Question:
I need results to be shown in one row instead of few.
Query:
'''
SELECT C.ClientCaseNumber,
C.SetId,
Sum(CASE
WHEN CA.CaseActionDefinitionId IN (28, 29, 30) THEN 1
ELSE 0
END) AS [Wezwania],
Sum(CASE
WHEN CA.CaseActionDefinitionId IN (14, 21) THEN 1
ELSE 0
END) AS [Kontakt],
Sum(CASE
WHEN CA.CaseActionDefinitionId = 32 THEN 1
ELSE 0
END) AS [SMS],
Sum(CASE
WHEN CA.CaseActionDefinitionId = 44 THEN 1
ELSE 0
END) AS [Zgon],
Sum(CASE
WHEN CA.CaseActionDefinitionId = 49 THEN 1
ELSE 0
END) AS [Areszt],
Sum(CASE
WHEN CA.CaseActionDefinitionId = 37 THEN 1
ELSE 0
END) AS [Odmowa],
Sum(CASE
WHEN CA.CaseActionDefinitionId = 39 THEN 1
ELSE 0
END) AS [Podwaza],
Sum(CASE
WHEN CA.CaseActionDefinitionId = 99 THEN 1
ELSE 0
END) AS [Ugoda],
[Adres],
[Info1],
[Numer],
[Info2],
[Mail],
[Info3],
[Powod]
FROM (SELECT cast(Notes as char) AS [Adres], CaseActionDefinitionId AS [Info1], NULL AS [Numer], NULL as [Info2], NULL AS [Mail], NULL as [Info3], NULL AS [Powod], CaseDetailId
FROM CaseActionHistory
WHERE CaseActionDefinitionId = 68
UNION ALL
SELECT NULL, NULL, cast(Info as char), CaseActionDefinitionId, NULL, NULL, NULL, CaseDetailId
FROM CaseActionHistory
WHERE CaseActionDefinitionId IN (54, 55, 56, 58,
59, 60, 61, 62, 63)
UNION ALL
SELECT NULL, NULL, NULL, NULL, cast(Notes as char), CaseActionDefinitionId, NULL, CaseDetailId
FROM CaseActionHistory
WHERE CaseActionDefinitionId = 66
UNION ALL
SELECT NULL, NULL, NULL, NULL, NULL, NULL, cast(Description as char(100)), CaseDetailId
FROM CaseActionDefinition JOIN CaseActionHistory AS C ON DefinitionId = C.CaseActionDefinitionId
WHERE DefinitionId BETWEEN 70 AND 78) AS x
INNER JOIN CaseDetails AS C
ON x.CaseDetailId = C.CaseDetailsId
INNER JOIN CaseActionHistory AS CA
ON C.CaseDetailsId = CA.CaseDetailId
WHERE C.ClientId = 11
GROUP BY C.ClientCaseNumber, [Adres], [Numer], [Mail], [Info1], [Powod], [Info2], [Info3], C.SetId
'''
I suppose I need to get rid somehow of few things in GROUP BY however I don't really have an idea how to change the query itself to make thing work correctly.
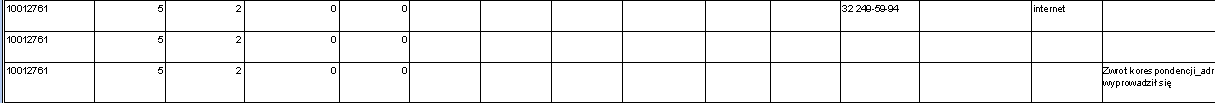
Answer: I think you should declare table and insert into it: SetId and all SUM(...) and group by SetId. Then update table with other data.
Sample:
'''
declare @table table (
ClientCaseNumber int
,SetId int
,Wezwania int
,Kontakt int
,SMS int
,Zgon int
,Areszt int
,Odmowa int
,Podwaza int
,Ugoda int
,Adres nvarchar(255)
,Info1 nvarchar(255)
,Numer nvarchar(255)
,Info2 nvarchar(255)
,Mail nvarchar(255)
,Info3 nvarchar(255)
,Powod nvarchar(255))
insert into @table (
ClientCaseNumber
,Wezwania
,Kontakt
,SMS
,Zgon
,Areszt
,Odmowa
,Podwaza
,Ugoda)
SELECT
C.ClientCaseNumber,
Sum(CASE
WHEN CA.CaseActionDefinitionId IN (28, 29, 30) THEN 1
ELSE 0
END) AS [Wezwania],
Sum(CASE
WHEN CA.CaseActionDefinitionId IN (14, 21) THEN 1
ELSE 0
END) AS [Kontakt],
Sum(CASE
WHEN CA.CaseActionDefinitionId = 32 THEN 1
ELSE 0
END) AS [SMS],
Sum(CASE
WHEN CA.CaseActionDefinitionId = 44 THEN 1
ELSE 0
END) AS [Zgon],
Sum(CASE
WHEN CA.CaseActionDefinitionId = 49 THEN 1
ELSE 0
END) AS [Areszt],
Sum(CASE
WHEN CA.CaseActionDefinitionId = 37 THEN 1
ELSE 0
END) AS [Odmowa],
Sum(CASE
WHEN CA.CaseActionDefinitionId = 39 THEN 1
ELSE 0
END) AS [Podwaza],
Sum(CASE
WHEN CA.CaseActionDefinitionId = 99 THEN 1
ELSE 0
END) AS [Ugoda]
FROM (SELECT cast(Notes as char) AS [Adres], CaseActionDefinitionId AS [Info1], NULL AS [Numer], NULL as [Info2], NULL AS [Mail], NULL as [Info3], NULL AS [Powod], CaseDetailId
FROM CaseActionHistory
WHERE CaseActionDefinitionId = 68
UNION ALL
SELECT NULL, NULL, cast(Info as char), CaseActionDefinitionId, NULL, NULL, NULL, CaseDetailId
FROM CaseActionHistory
WHERE CaseActionDefinitionId IN (54, 55, 56, 58,
59, 60, 61, 62, 63)
UNION ALL
SELECT NULL, NULL, NULL, NULL, cast(Notes as char), CaseActionDefinitionId, NULL, CaseDetailId
FROM CaseActionHistory
WHERE CaseActionDefinitionId = 66
UNION ALL
SELECT NULL, NULL, NULL, NULL, NULL, NULL, cast(Description as char(100)), CaseDetailId
FROM CaseActionDefinition JOIN CaseActionHistory AS C ON DefinitionId = C.CaseActionDefinitionId
WHERE DefinitionId BETWEEN 70 AND 78) AS x
INNER JOIN CaseDetails AS C
ON x.CaseDetailId = C.CaseDetailsId
INNER JOIN CaseActionHistory AS CA
ON C.CaseDetailsId = CA.CaseDetailId
WHERE C.ClientId = 11
GROUP BY C.ClientCaseNumber
update @table
set SetId = X.SetId
, Adres = X.Adres
,Info1 = X.Info1
,Numer = X.Numer
,Info2 = X.Info2
,Mail = X.Mail
,Info3 = X.Info3
,Powod = X.Powod
from
@table as T
join (
SELECT
C.ClientId,
C.SetId,
[Adres],
[Info1],
[Numer],
[Info2],
[Mail],
[Info3],
[Powod]
FROM (SELECT cast(Notes as char) AS [Adres], CaseActionDefinitionId AS [Info1], NULL AS [Numer], NULL as [Info2], NULL AS [Mail], NULL as [Info3], NULL AS [Powod], CaseDetailId
FROM CaseActionHistory
WHERE CaseActionDefinitionId = 68
UNION ALL
SELECT NULL, NULL, cast(Info as char), CaseActionDefinitionId, NULL, NULL, NULL, CaseDetailId
FROM CaseActionHistory
WHERE CaseActionDefinitionId IN (54, 55, 56, 58,
59, 60, 61, 62, 63)
UNION ALL
SELECT NULL, NULL, NULL, NULL, cast(Notes as char), CaseActionDefinitionId, NULL, CaseDetailId
FROM CaseActionHistory
WHERE CaseActionDefinitionId = 66
UNION ALL
SELECT NULL, NULL, NULL, NULL, NULL, NULL, cast(Description as char(100)), CaseDetailId
FROM CaseActionDefinition JOIN CaseActionHistory AS C ON DefinitionId = C.CaseActionDefinitionId
WHERE DefinitionId BETWEEN 70 AND 78) AS x
INNER JOIN CaseDetails AS C
ON x.CaseDetailId = C.CaseDetailsId
INNER JOIN CaseActionHistory AS CA
ON C.CaseDetailsId = CA.CaseDetailId
WHERE
X.ClientId = 11
) as X on X.ClientCaseNumber = T.ClientCaseNumber
SELECT DISTINCT ClientCaseNumber,
SetId,
[Wezwania],
[Kontakt],
[SMS],
[Zgon],
[Areszt],
[Odmowa],
[Podwaza],
[Ugoda],
[Adres],
[Info1],
[Numer],
[Info2],
[Mail],
[Info3],
[Powod]
FROM @table
'''